Question: here is a very simple script
'''
library(ggplot2)
df <- data.frame(xmin = c(1, 2.5, 3), xmax = c(2, 3.5, 5), ymin=c(1,1.5, 3), ymax = c(2,2.5,4), size = c(1,1,2), fill = c("red", "orange", "blue"))
p <- ggplot()
p <- p + geom_rect(data = df, aes(xmin = xmin, xmax = xmax, ymin = ymin, ymax = ymax, size = factor(size), fill = fill))
p <- p + scale_size_manual(values = c(1,2), guide = guide_legend(keywidth = 4, override.aes = list(colour = "black")))
p
'''
This script creates the following chart ...

What I'm trying to achieve, is to add a legend (guide) that reflects the width of a rectangle! Just 2 simple lines as "legend key" whereas the width of the key is 1 or 2.
I'm stuck, so any hint is appreciated
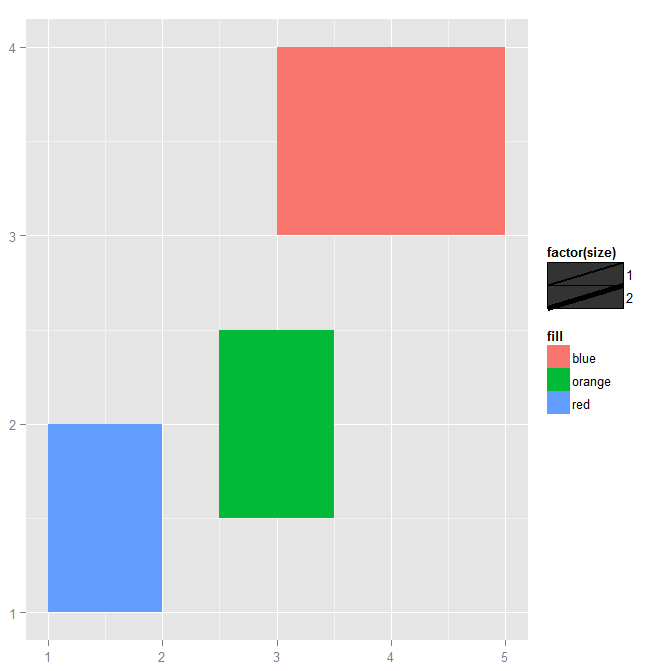
Answer: Since you are specifying the xmin/xmax and ymin/ymax, I don't think the size parameter is doing anything here
'''
my_dat <- data.frame(xmin = c(1, 2.5, 3), xmax = c(2, 3.5, 5),
ymin=c(1,1.5, 3), ymax = c(2,2.5,4),
size = c(1,1,2), fill = c("red", "orange", "blue"))
# size doesn't do anything for geom_rect. compare this...
ggplot(my_dat) +
geom_rect(aes(xmin = xmin, xmax = xmax, ymin = ymin, ymax = ymax,
size = factor(size), fill = fill))
# ...and this. same!
ggplot(my_dat) +
geom_rect(aes(xmin = xmin, xmax = xmax, ymin = ymin, ymax = ymax,
fill = fill))
# try geom_linerange
ggplot(my_dat) +
geom_linerange(aes(x=(xmin+xmax)/2, ymin=ymin, ymax=ymax, color=fill,
size=factor(size))) +
scale_size_manual(values=c(20, 50)) +
xlim(1, 5)
'''

Edited to make result closer to your original plot, though this is a bit of an eccentric plot call.
And if you add '+ theme(legend.direction = 'horizontal')':